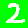
Digit: 2